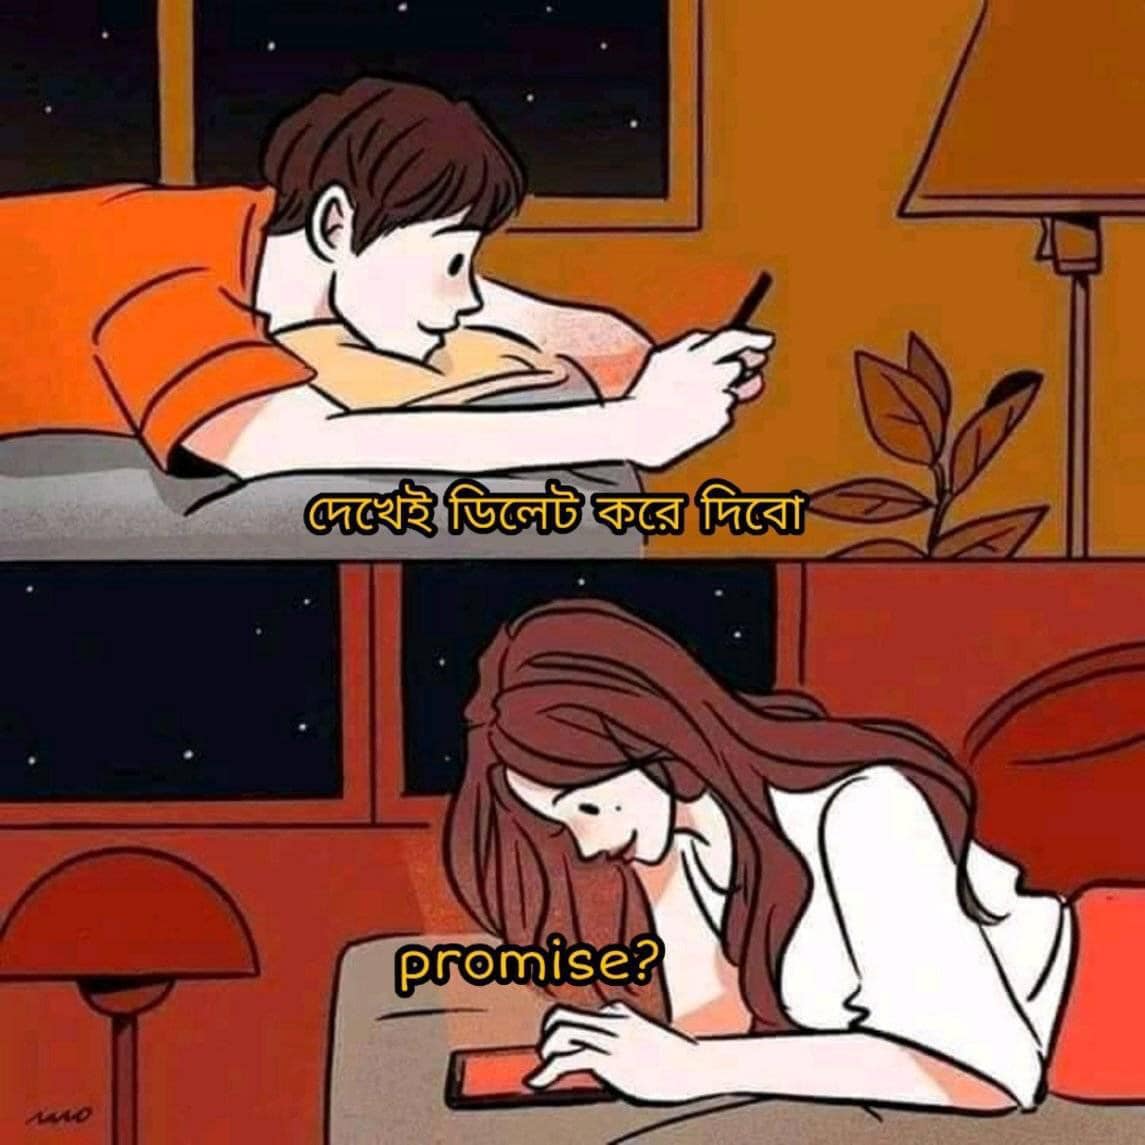
Caption: দেখেই ডিলেট করে দিবো    Promise?
Label: hate